Interaction volume radius: 10 \u00c5
Interaction volume height: 10 \u00c5
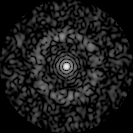
Disorder parameter: 0.8403